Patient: sex M, age 31
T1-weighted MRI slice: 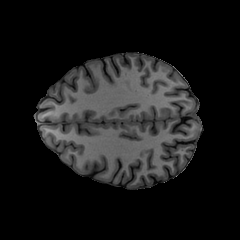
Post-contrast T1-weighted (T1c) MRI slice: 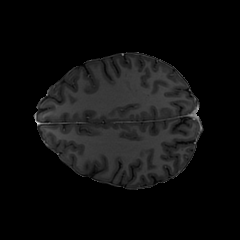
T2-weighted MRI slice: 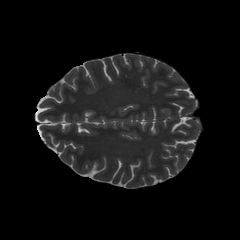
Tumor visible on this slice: no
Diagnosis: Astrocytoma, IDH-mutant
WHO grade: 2